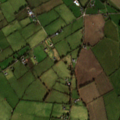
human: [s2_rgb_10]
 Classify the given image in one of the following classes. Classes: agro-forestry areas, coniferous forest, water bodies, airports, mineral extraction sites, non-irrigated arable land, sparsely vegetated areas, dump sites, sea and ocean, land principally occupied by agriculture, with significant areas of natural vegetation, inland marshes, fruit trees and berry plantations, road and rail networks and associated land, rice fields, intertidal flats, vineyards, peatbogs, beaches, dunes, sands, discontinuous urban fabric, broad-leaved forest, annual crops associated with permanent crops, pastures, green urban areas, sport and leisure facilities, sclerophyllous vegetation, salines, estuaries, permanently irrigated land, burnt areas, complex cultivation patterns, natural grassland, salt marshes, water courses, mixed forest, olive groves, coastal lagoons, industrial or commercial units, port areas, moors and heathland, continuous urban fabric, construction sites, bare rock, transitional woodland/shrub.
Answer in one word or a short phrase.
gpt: non-irrigated arable land, pastures